Aerial crown-view tile of a tropical tree (Barro Colorado Island, Panama), acquired 20241216:
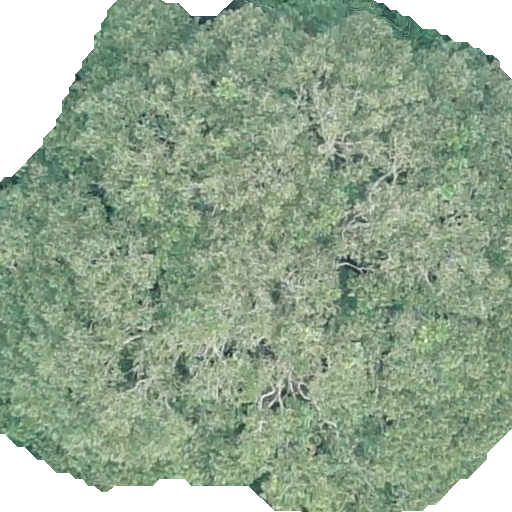
Species: Dipteryx oleifera
GBIF accepted scientific name: Dipteryx oleifera
Crown area: 388.469 m²